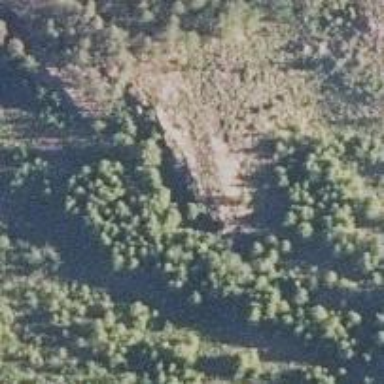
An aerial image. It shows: Cliff in nature.